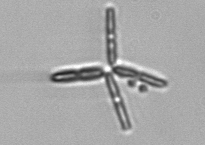
Label: Thalassionema